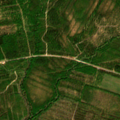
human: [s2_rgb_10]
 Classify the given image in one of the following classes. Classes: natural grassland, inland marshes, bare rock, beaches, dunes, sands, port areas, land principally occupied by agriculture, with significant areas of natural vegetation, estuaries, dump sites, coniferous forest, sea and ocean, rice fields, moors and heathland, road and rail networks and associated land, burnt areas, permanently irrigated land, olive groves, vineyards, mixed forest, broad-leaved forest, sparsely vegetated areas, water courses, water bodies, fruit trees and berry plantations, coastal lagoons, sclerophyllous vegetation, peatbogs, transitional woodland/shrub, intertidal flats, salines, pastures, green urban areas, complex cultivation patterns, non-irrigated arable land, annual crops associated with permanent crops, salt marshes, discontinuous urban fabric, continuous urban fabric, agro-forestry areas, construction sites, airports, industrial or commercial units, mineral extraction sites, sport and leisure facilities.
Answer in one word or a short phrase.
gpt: land principally occupied by agriculture, with significant areas of natural vegetation, coniferous forest, mixed forest, transitional woodland/shrub